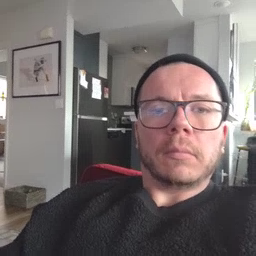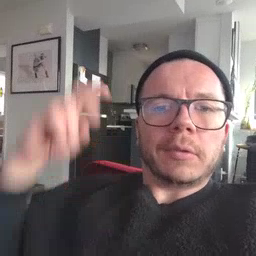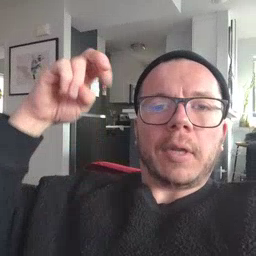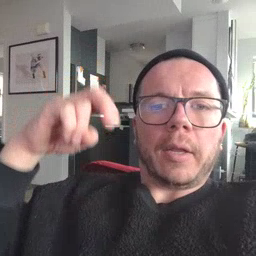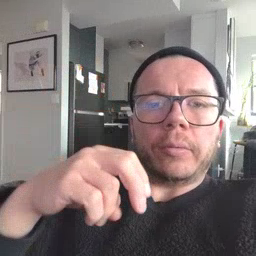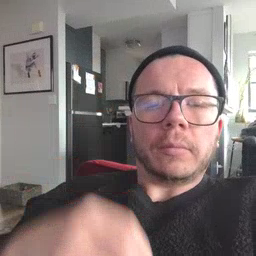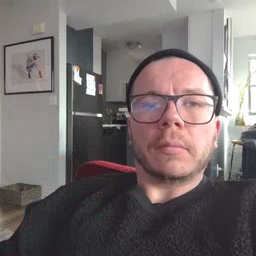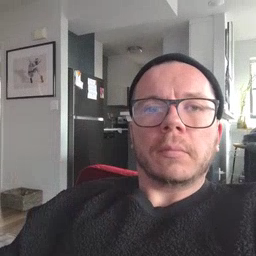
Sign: stairs